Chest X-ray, PA view. Patient: 42 years old, sex M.
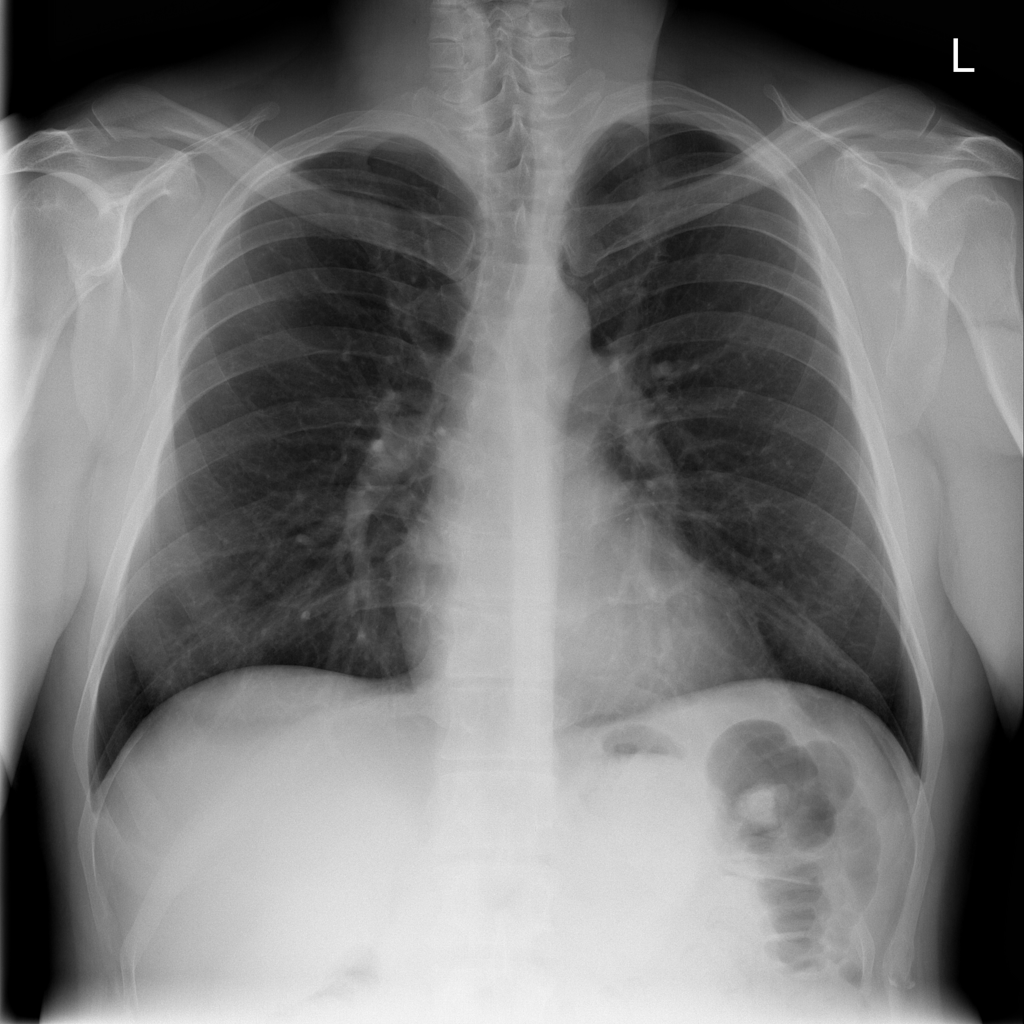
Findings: No Finding